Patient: sex F, age 59
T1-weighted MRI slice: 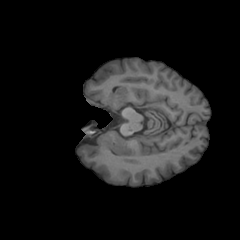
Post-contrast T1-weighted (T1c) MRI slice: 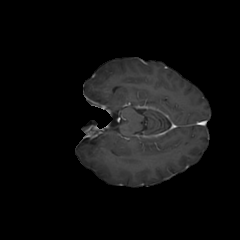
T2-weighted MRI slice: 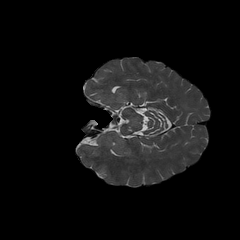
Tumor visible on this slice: no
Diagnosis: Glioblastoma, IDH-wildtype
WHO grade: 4